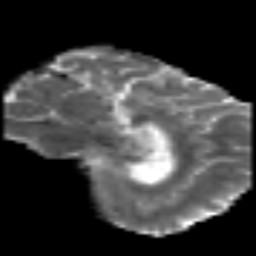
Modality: MD
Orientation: sagittal
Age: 39
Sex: female
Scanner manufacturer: siemens
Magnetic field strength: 3 T
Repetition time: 6.1 s
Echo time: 0.101 s